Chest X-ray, AP view. Patient: 58 years old, sex F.
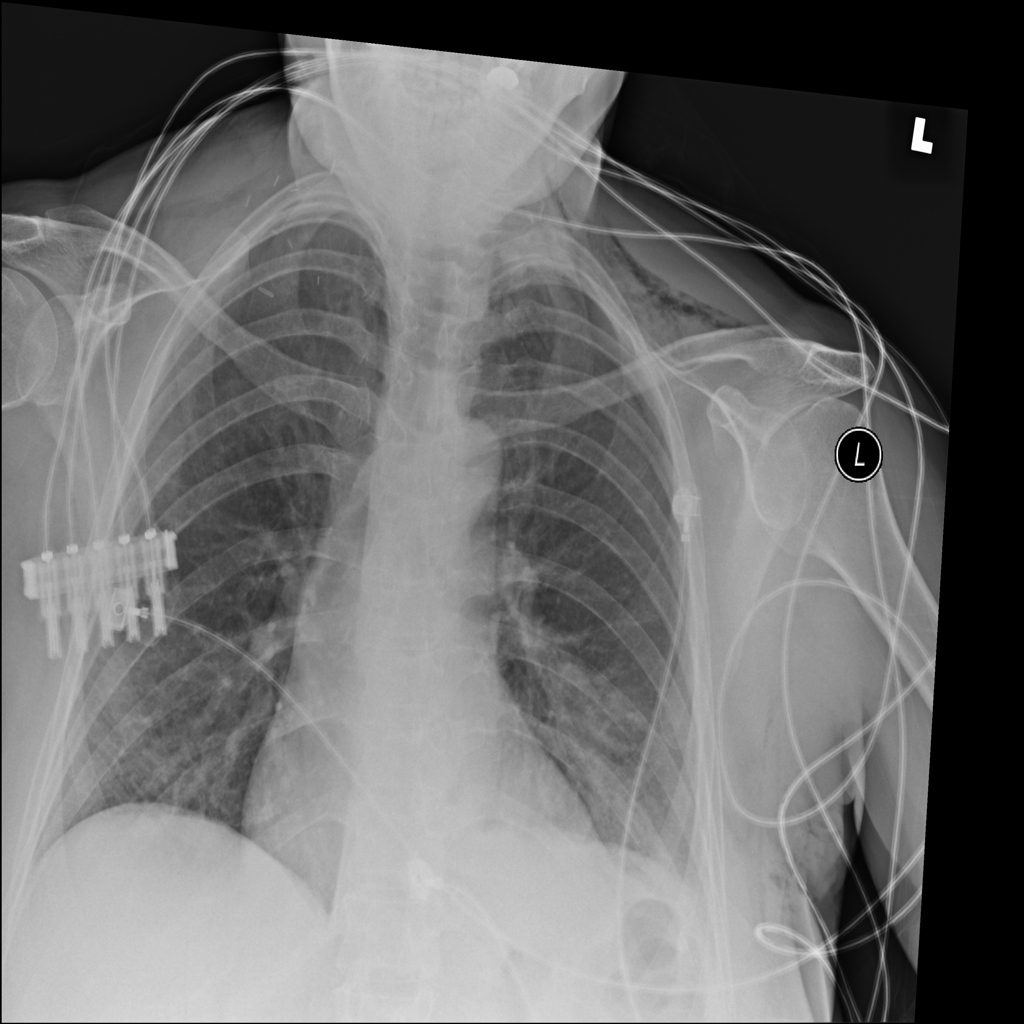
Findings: Effusion, Emphysema, Infiltration